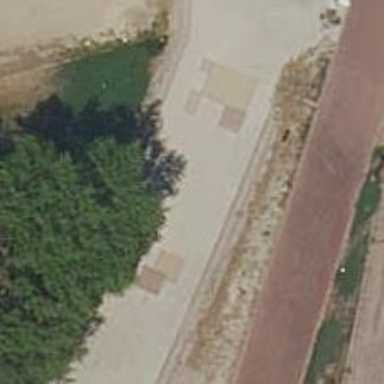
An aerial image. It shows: Footway made of paving stones.